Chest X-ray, PA view. Patient: 64 years old, sex M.
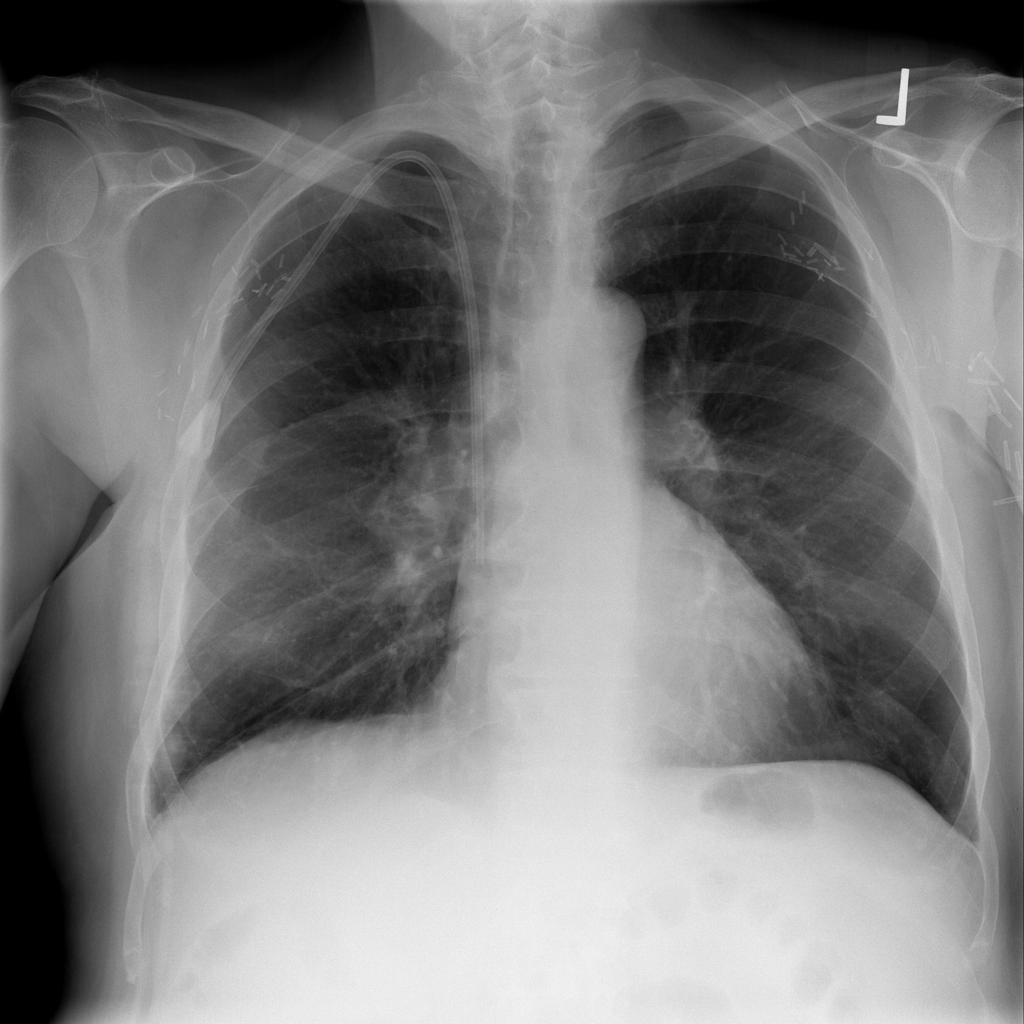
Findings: Emphysema